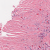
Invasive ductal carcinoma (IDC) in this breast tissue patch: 1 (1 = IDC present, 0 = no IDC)